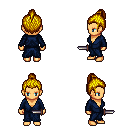
a pixel art fantasy rpg character, female body template, human, tanned skin, blue robe, teal pants, blonde short topknot hairstyle, dagger, four views (front, back, left, right), 2x2 character sprite sheet, small pixel art, hard edges, no anti-aliasing